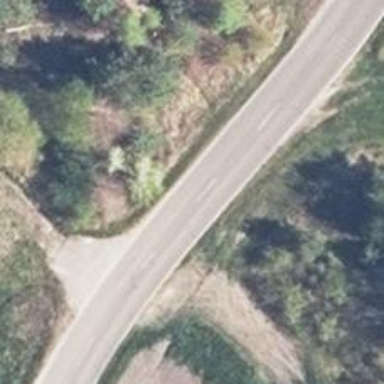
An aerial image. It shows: Unclassified road.